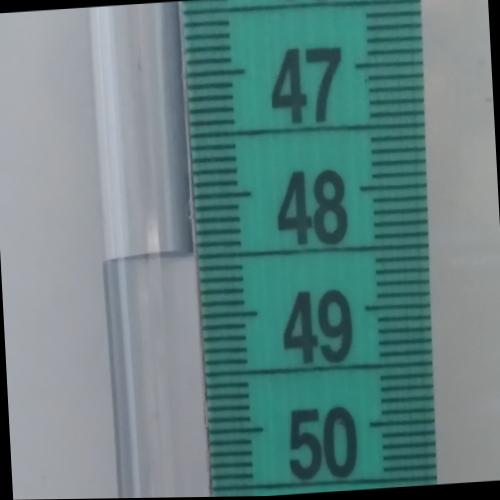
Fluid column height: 48.5 cm